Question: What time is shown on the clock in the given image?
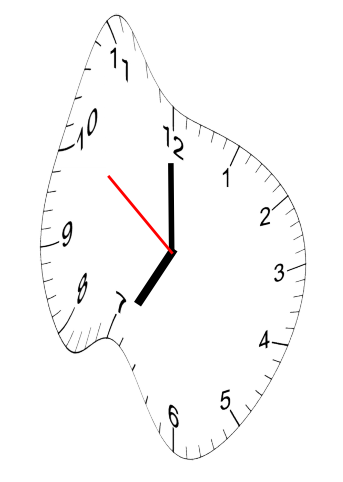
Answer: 06:59:51